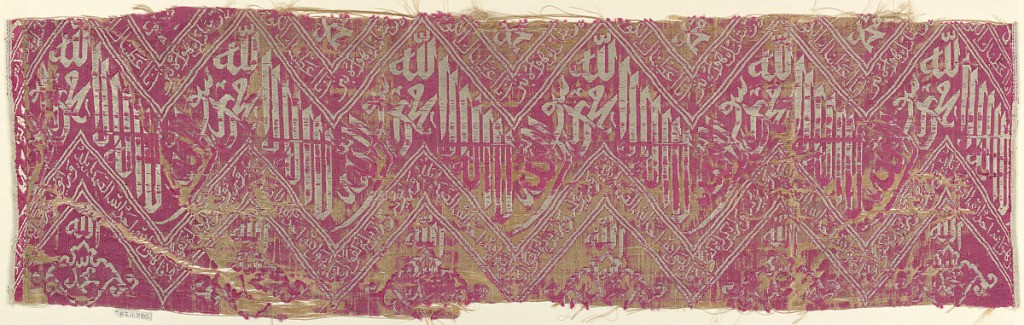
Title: Fragment
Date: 16th–18th century
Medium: silk Technique: woven
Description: Red and white bands of Kufic inscriptions and arabesques. Very abraded.